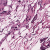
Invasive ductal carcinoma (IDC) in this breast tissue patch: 1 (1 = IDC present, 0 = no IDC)